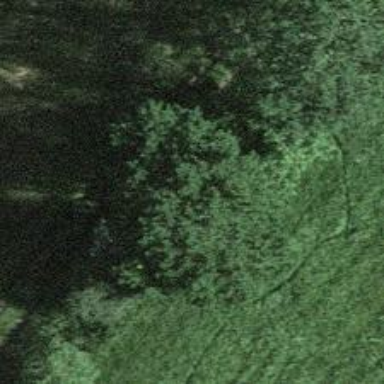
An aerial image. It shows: Beautiful tree in nature.